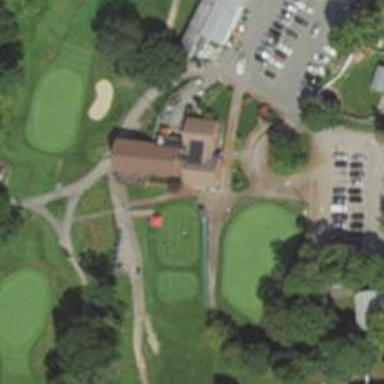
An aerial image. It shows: Pathway for golf carts.